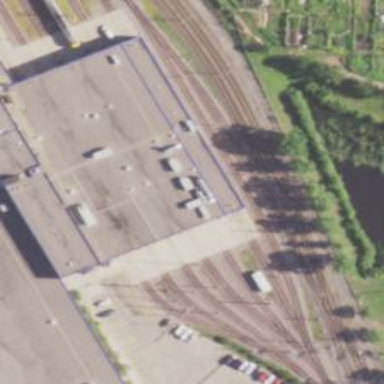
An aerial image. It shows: Light rail service yard with electrified contact lines.